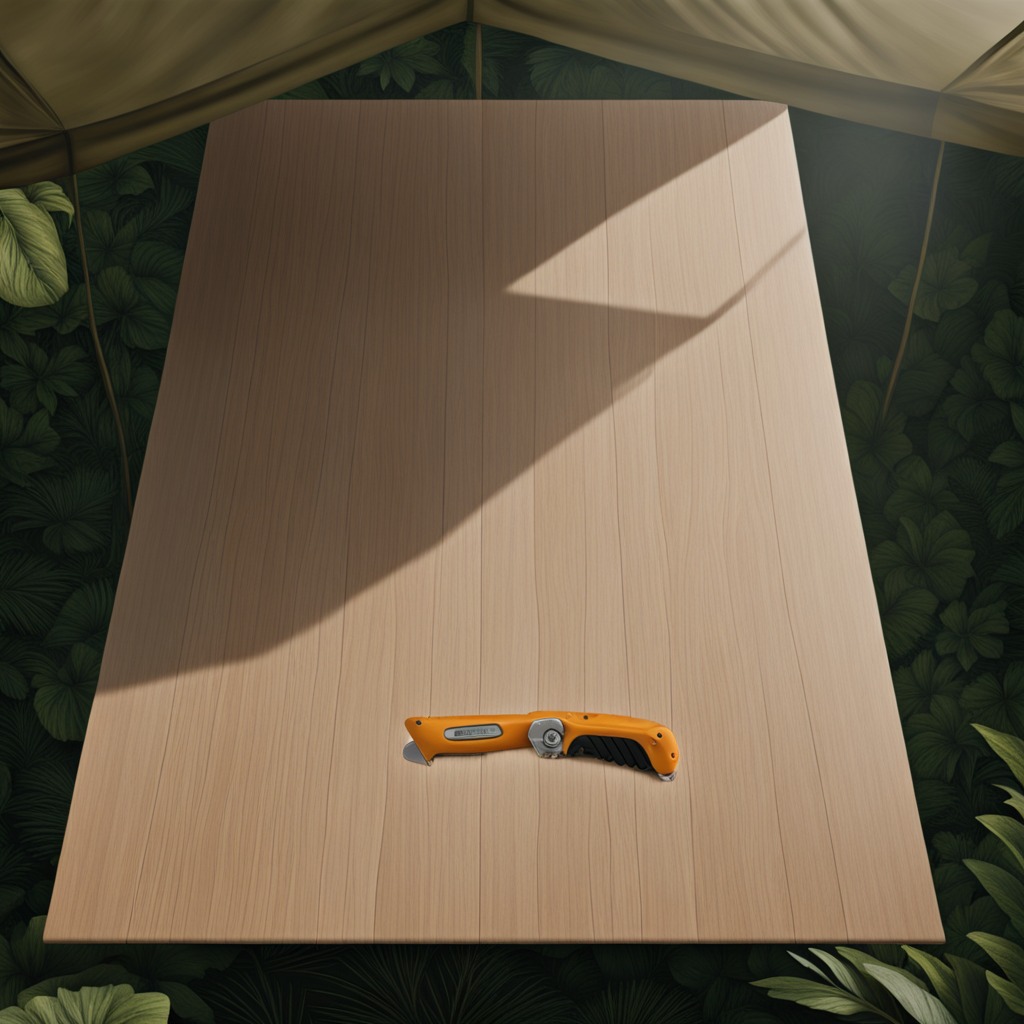
A utility knife is lying on a wooden table inside a jungle field workshop tent.